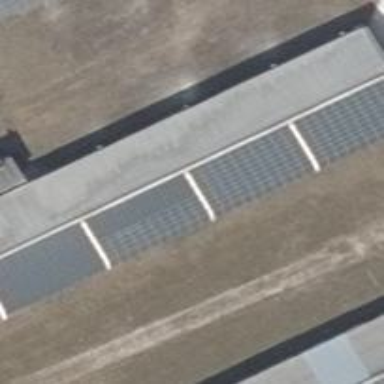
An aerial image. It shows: Solar-powered generator using photovoltaic technology. This small installation generates electricity through solar photovoltaic panels.